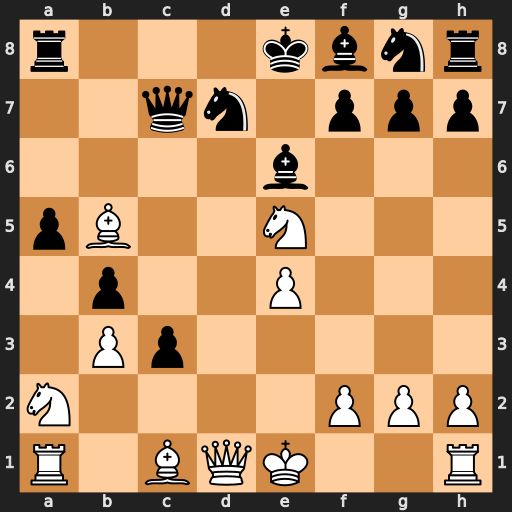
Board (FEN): r3kbnr/2qn1ppp/4b3/pB2N3/1p2P3/1Pp5/N4PPP/R1BQK2R
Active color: w
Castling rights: KQkq
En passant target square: -
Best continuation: Bxd7+ Bxd7 Qd5